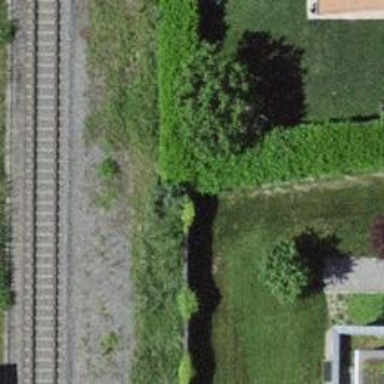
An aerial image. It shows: Hedge acting as barrier.